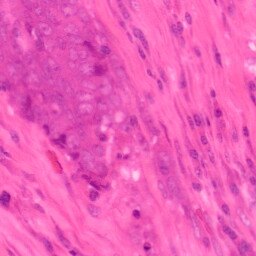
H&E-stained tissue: Colon